Question: I have a relation with functional dependencies and .
The question was, does this have a BCNF, and the answer was as follows:

> (c) is not in BCNF since --> and is not a key. However, if we split up as , , we cannot preserve the dependency --> . So there is no BCNF decomposition.
Now my question is, I understand that cannot be preserved if you split the relation into and but what if you changed to . Wouldn't that preserve it then? Is there any reason we cannot do that?
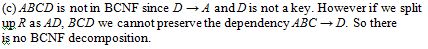
Answer: You are taking "So there is no BCNF decomposition" out of context in two ways. There is no (lossless) BCNF decomposition (1) (per <URL>.
From <URL>:
> [O]ne can always losslessly decompose to 3NF while preserving FDs but
BCNF might not preserve them. Nevertheless it's a lossless
decomposition: the components, if holding projections of the original,
will join to the original. But whenever the original would have had a
given value, the components should be projections of it. (If they're
not, an error has been made, so we want the DBMS to constrain the
components appropriately.) So it is necessary but sufficient to
constrain the components to be projections of the original. ABC is
trivially so (because it is a key). This leaves us needing to require
that AD = ABCD PROJECT {DA}. We say that the components must satisfy
that "equality dependency".
You can always non-loss decompose to 5NF. You just might have to add equality dependency constraints if you want to constrain the components per the unpreserved FDs.